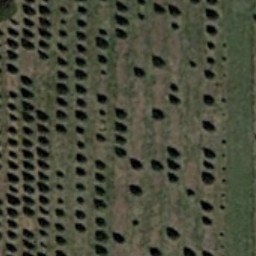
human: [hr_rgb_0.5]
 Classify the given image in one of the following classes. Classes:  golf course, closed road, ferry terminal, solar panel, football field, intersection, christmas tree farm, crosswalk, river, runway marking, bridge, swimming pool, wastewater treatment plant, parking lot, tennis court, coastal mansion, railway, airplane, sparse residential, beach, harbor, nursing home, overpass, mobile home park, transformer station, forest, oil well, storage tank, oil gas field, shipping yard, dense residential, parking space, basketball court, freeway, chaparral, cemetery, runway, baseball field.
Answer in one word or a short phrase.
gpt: christmas tree farm